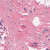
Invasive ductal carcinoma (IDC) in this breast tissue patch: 1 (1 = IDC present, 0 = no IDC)